Here is the time-frequency representation (spectrogram) of a rolling-element bearing's vibration measurement. Diagnose the bearing from this image, choosing from: normal, inner_race, outer_race, ball.
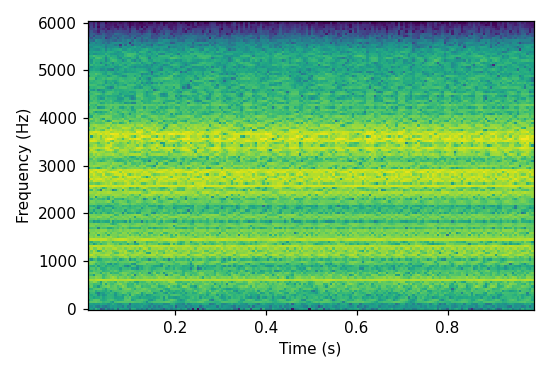
Answer: inner_race